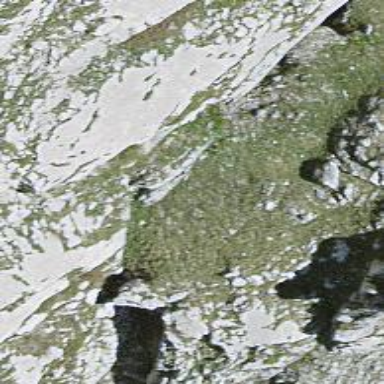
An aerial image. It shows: Natural cliff.